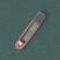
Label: Sand_carrier